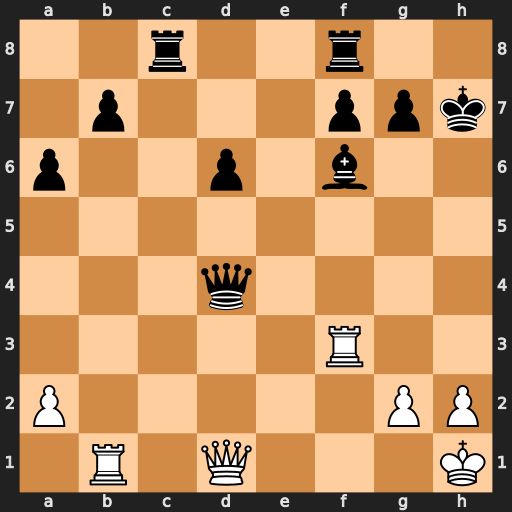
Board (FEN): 2r2r2/1p3ppk/p2p1b2/8/3q4/5R2/P5PP/1R1Q3K
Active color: w
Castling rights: -
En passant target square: -
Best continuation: Rh3+ Kg8 Qh5 Qh4 Rxh4 Bxh4 Qxh4